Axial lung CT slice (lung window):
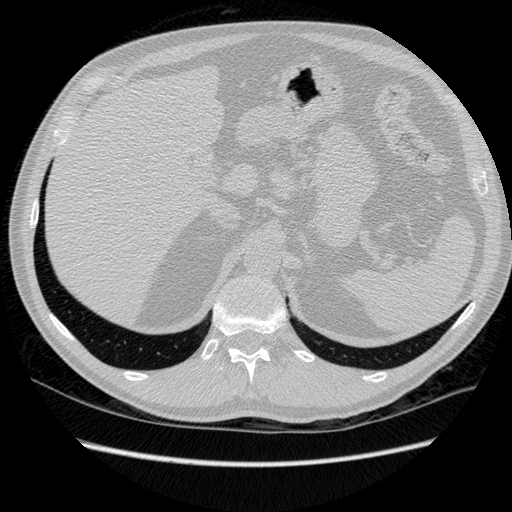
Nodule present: no